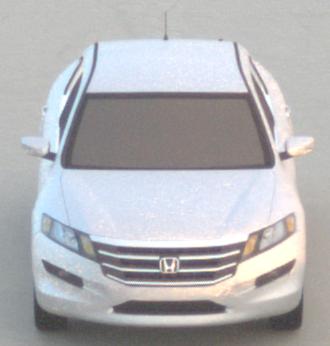
Make: Honda
Model: Crosstour
Detailed model: -
Model produced from: 2009
Model produced until: 2012
Doors: 4
Color: white
Road condition: dry road
Daytime: sunrise or sunset
Contrast: low contrast